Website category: university
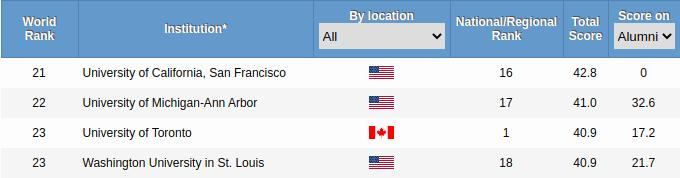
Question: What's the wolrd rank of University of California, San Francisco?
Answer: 21

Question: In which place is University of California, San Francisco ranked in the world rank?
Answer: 21

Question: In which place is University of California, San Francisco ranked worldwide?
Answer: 21

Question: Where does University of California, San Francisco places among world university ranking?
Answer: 21

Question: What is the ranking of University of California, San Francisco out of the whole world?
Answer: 21

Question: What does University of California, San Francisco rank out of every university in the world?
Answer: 21

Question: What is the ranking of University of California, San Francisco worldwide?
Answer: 21

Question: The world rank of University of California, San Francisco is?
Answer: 21

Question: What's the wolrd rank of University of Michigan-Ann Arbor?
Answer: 22

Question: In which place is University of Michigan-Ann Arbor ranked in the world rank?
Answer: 22

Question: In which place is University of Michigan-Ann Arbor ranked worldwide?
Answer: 22

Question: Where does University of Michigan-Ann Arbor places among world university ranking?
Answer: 22

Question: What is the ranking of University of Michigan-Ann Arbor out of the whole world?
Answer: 22

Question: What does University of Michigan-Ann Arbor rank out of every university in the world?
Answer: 22

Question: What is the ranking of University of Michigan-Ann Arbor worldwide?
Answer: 22

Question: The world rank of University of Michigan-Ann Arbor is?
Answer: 22

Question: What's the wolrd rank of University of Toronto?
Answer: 23

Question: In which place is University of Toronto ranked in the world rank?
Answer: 23

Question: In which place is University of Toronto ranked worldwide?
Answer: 23

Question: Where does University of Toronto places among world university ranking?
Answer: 23

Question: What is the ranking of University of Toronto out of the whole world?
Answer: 23

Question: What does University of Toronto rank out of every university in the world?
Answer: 23

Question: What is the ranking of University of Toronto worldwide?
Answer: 23

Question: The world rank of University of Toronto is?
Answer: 23

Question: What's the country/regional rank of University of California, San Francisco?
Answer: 16

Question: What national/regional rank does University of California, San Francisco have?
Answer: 16

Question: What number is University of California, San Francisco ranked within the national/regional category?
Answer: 16

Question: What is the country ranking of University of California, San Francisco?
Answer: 16

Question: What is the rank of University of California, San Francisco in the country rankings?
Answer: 16

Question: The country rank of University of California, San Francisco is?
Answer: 16

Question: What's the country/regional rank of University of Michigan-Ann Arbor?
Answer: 17

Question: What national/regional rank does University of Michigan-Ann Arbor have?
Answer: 17

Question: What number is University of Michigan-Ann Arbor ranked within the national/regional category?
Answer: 17

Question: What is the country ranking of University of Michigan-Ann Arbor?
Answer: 17

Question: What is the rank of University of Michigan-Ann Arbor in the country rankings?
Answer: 17

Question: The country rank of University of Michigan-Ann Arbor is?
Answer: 17

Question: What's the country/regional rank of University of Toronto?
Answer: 1

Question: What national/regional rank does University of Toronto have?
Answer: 1

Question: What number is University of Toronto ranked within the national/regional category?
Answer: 1

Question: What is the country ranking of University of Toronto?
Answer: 1

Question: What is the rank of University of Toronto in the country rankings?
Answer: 1

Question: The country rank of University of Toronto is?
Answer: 1

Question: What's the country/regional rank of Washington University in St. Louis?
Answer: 18

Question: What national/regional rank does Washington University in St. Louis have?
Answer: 18

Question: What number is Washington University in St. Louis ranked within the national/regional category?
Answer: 18

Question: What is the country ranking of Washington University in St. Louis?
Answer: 18

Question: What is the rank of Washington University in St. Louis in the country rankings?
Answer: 18

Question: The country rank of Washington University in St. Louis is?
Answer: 18

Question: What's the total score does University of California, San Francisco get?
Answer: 42.8

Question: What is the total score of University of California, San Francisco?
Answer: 42.8

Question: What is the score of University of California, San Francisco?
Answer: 42.8

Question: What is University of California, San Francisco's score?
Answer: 42.8

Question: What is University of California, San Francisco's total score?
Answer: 42.8

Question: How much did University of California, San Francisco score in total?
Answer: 42.8

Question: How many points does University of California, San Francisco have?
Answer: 42.8

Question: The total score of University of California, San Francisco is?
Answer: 42.8

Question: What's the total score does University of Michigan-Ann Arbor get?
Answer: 41.0

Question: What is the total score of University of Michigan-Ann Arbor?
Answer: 41.0

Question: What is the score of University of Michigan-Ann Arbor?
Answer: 41.0

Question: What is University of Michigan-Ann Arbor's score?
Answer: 41.0

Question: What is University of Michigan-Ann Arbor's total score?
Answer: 41.0

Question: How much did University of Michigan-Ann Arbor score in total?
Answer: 41.0

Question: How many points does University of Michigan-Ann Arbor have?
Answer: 41.0

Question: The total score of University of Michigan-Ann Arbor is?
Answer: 41.0